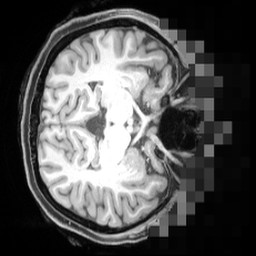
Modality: T1w
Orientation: axial
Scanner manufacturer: siemens
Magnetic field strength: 3 T
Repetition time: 2.55 s